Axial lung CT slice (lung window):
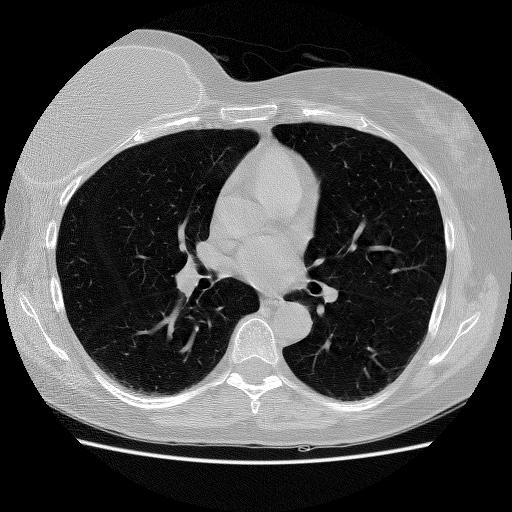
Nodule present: no